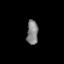
Tissue: prostate
Cell type: T cells
Senescence score: 0.8576
Nuclear area (px): 266
Mean DAPI intensity: 131.553